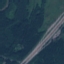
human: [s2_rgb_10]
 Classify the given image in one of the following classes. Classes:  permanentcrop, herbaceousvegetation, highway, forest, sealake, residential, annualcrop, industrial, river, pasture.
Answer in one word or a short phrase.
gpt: Highway